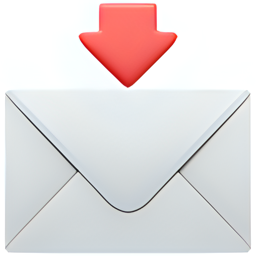
Name: envelope with downwards arrow above
Emoji: 📩
Group: Objects
Sub-group: mail